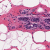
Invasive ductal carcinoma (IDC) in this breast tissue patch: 0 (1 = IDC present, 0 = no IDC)